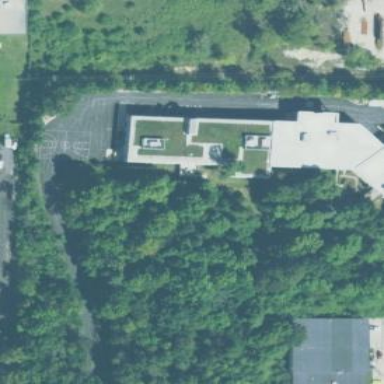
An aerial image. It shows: Building.